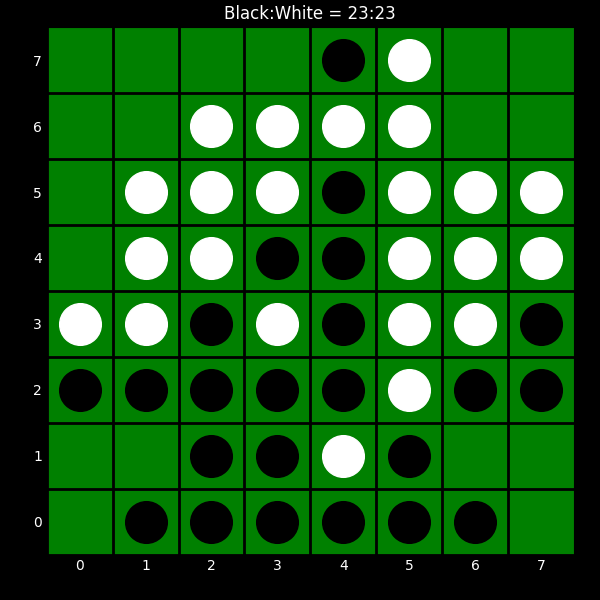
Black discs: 23
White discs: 23